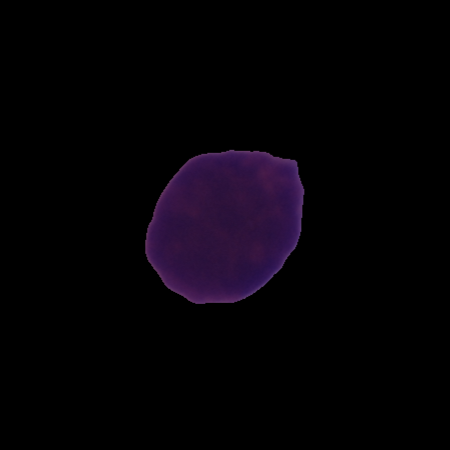
Label: cancer